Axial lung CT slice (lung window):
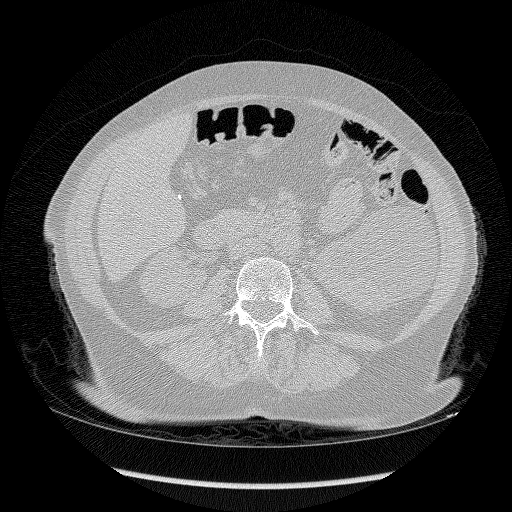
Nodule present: no